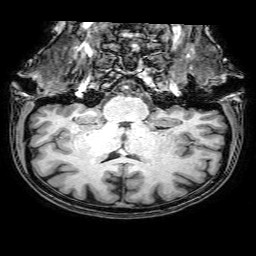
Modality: T1w
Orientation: sagittal
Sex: female
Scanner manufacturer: philips
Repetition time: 0.008145 s
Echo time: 0.00373 s